Question: I have the following JS
'''
$(document).ready(function() {
var table = $('#example').DataTable( {
"scrollY": "200px",
"paging": false
} );
$('a.toggle-vis').on( 'click', function (e) {
e.preventDefault();
// Get the column API object
var column = table.column( $(this).attr('data-column') );
// Toggle the visibility
column.visible( ! column.visible() );
} );
} );
'''
<URL>
Which produce the following table that allows user to toggle the six columns by clicking on the link next to 'Toggle column'.

What I want to do then is to make the table to show only 'Name' and 'Position' column as default and hide the rest of columns. Only when the user toggle their preferred other columns then they will appear. How can this be achieved?
In reality I have ~50 columns to show. Currently it overflow the page.
Not sure what's the best way to display such case.
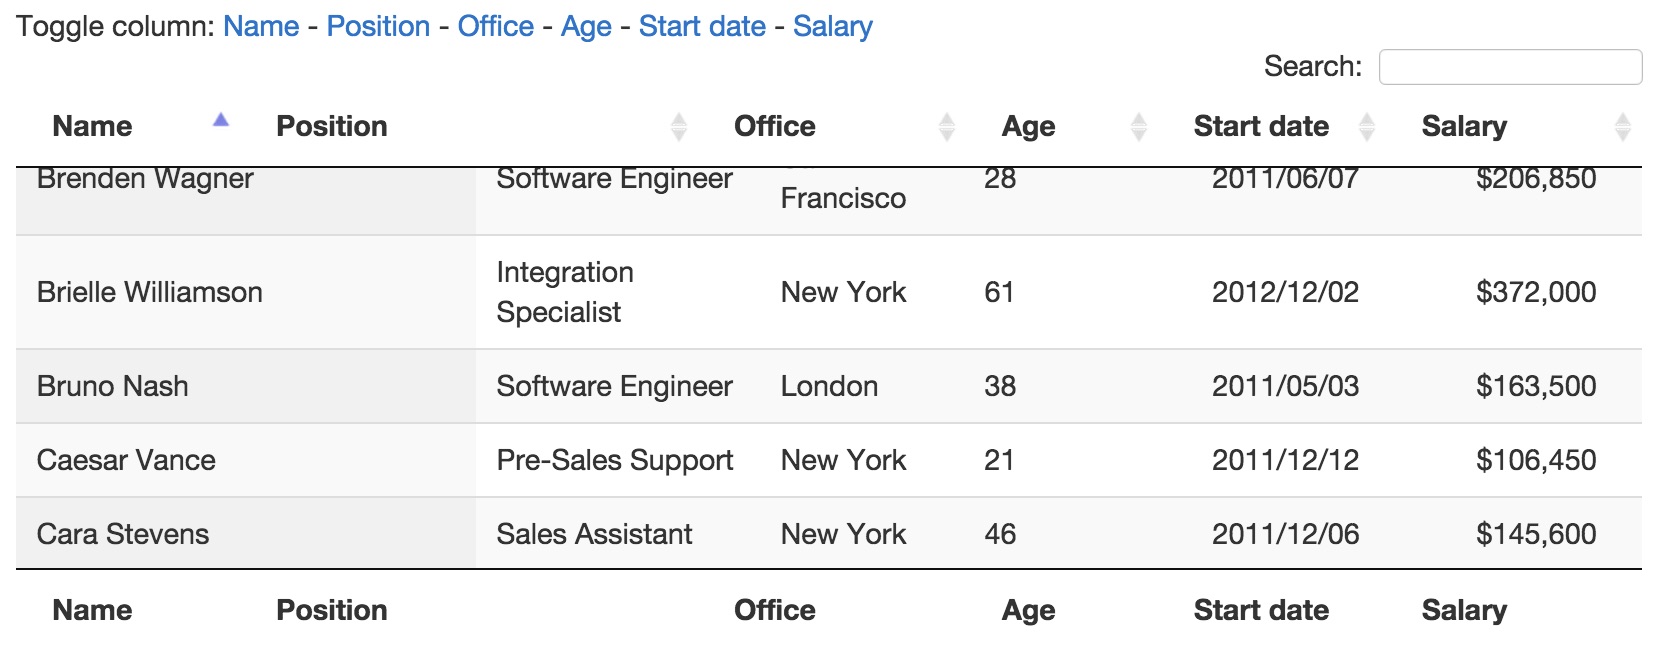
Answer: You need to use <URL> for Datatables.
Most likely you would want to hide some columns initially, you can do that using the code below.
'''
var oTable = $('#example').DataTable({
"dom": 'C<"clear">lfrtip',
"columnDefs" : [
{ "targets": [4,5], "visible": false }
]
});
'''
See <URL> for demonstration.
Also ColVis extension allows you to <URL> and toggle group visibility instead of individual columns which could be helpful if you have 50 fields.
If you have that many fields, I would also consider showing <URL> along with ColVis, you may be able to integrate these together.
It can also be done without ColVis using the code below:
'''
<p>Toggle: <a href="javascript:;" class="column-toggle" data-id="4">Start date</a> | <a href="javascript:;" class="column-toggle" data-id="5">Salary</a></p>
<table id="example" class="display" cellspacing="0" width="100%">
<!-- skipped -->
</table>
'''
'''
var oTable = $('#example').DataTable({
"dom": 'lfrtip',
"columnDefs" : [
{ "targets": [4,5], "visible": false }
]
});
$('a.column-toggle').on('click', function(e){
var column = oTable.column($(this).data('id'));
column.visible(!column.visible());
e.preventDefault();
});
'''
See <URL> for demonstration.